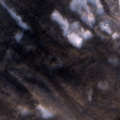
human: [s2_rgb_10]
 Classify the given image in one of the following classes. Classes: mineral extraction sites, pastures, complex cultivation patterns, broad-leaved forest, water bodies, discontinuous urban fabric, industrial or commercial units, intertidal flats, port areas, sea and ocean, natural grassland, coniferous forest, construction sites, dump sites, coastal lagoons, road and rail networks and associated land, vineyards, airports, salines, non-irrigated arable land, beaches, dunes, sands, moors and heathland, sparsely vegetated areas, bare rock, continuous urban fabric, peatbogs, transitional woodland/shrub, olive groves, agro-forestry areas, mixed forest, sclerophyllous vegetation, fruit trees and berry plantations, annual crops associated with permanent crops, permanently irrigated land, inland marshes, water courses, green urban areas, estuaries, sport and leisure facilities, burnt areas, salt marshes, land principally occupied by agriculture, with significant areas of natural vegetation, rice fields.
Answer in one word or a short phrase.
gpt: broad-leaved forest, coniferous forest, mixed forest